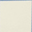
Piece: xx